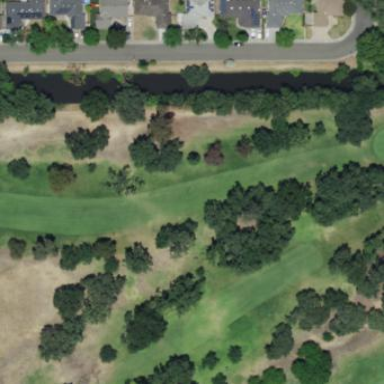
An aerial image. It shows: Golf fairway in the image.